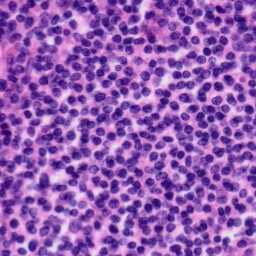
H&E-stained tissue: Tonsil